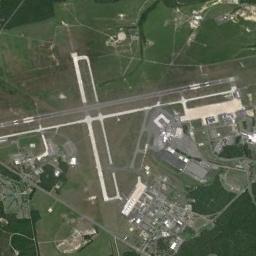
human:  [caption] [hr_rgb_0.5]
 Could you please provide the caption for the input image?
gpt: An airport is in the middle of the field next to some buildings .

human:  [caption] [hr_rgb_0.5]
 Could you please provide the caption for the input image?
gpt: The airport was built in the middle of lush vegetation .

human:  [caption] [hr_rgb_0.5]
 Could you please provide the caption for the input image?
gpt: Two crossed runways and many buildings in this green fielded airport .

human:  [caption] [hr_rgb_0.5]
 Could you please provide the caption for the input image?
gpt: An airport with some runways perpendicular to each other on the lawn and some villages beside .

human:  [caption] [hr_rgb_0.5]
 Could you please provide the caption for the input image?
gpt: Two roads intersect at the airport .